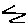
Label: zigzag